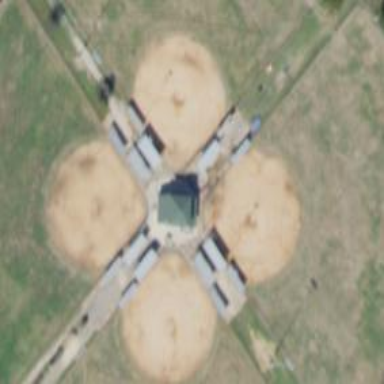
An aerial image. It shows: Baseball pitch for leisure and sports activities.